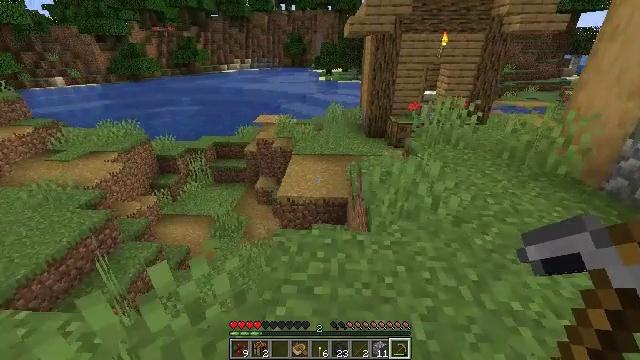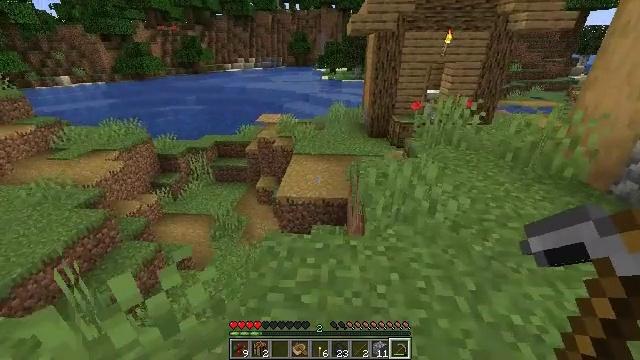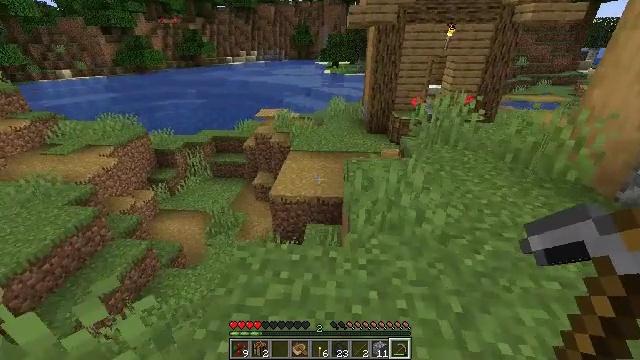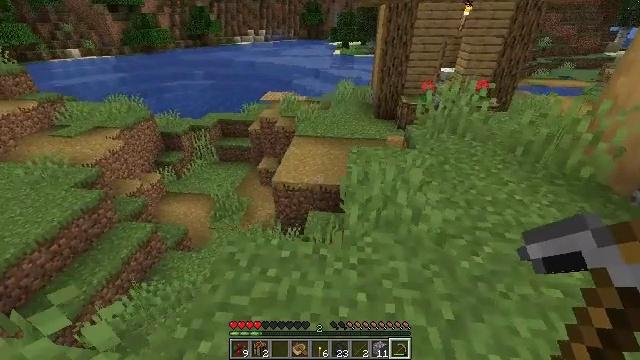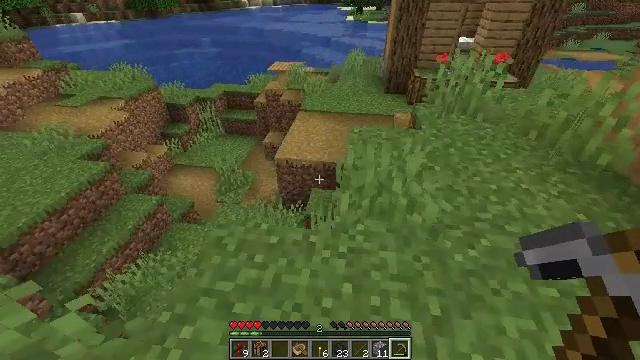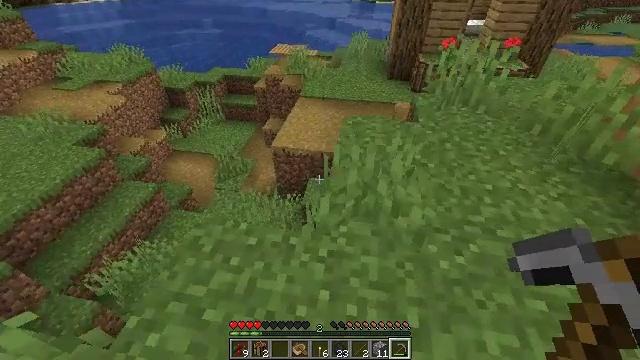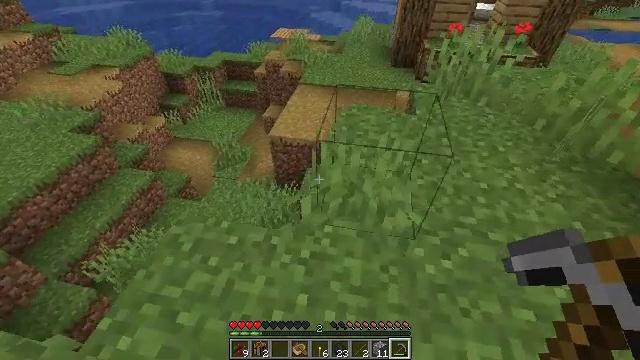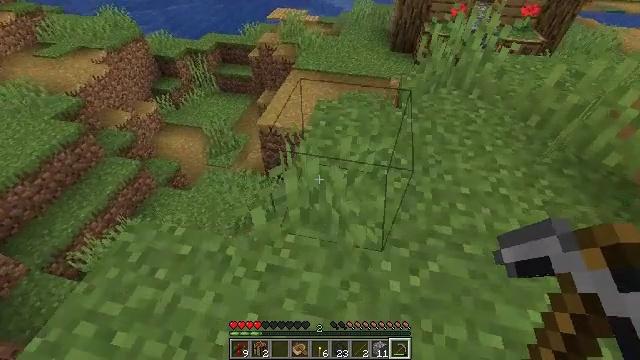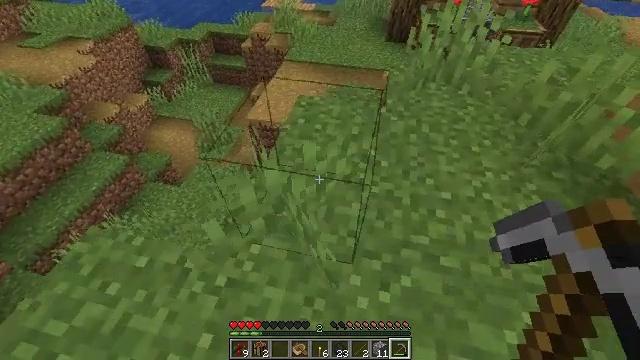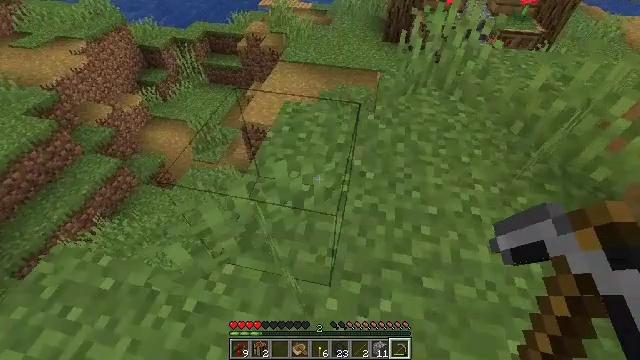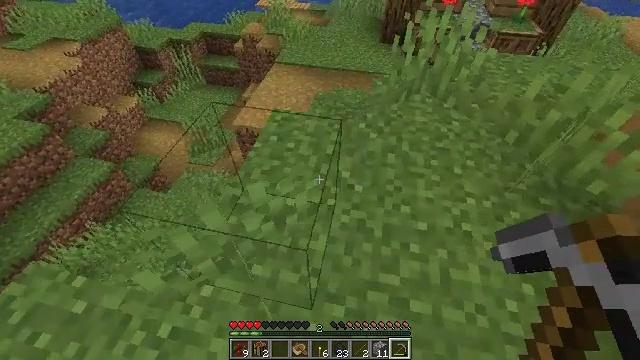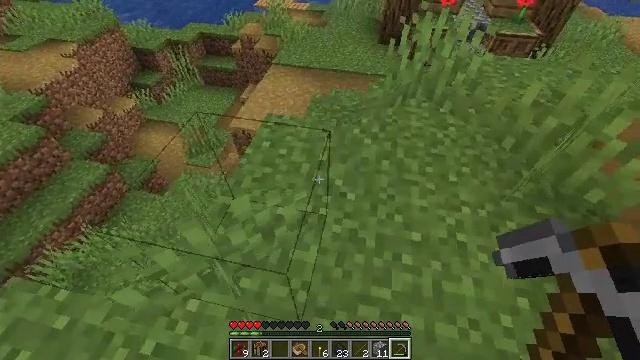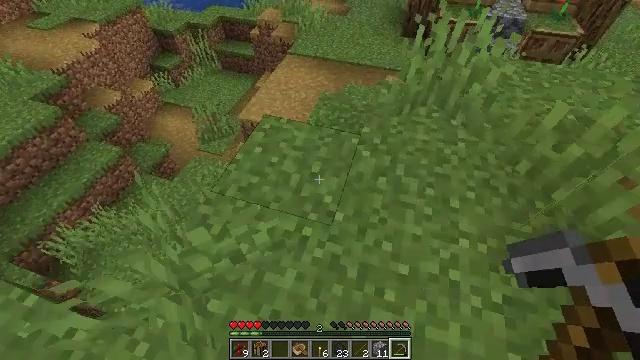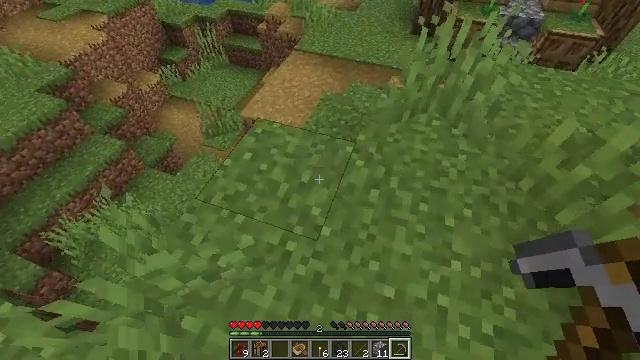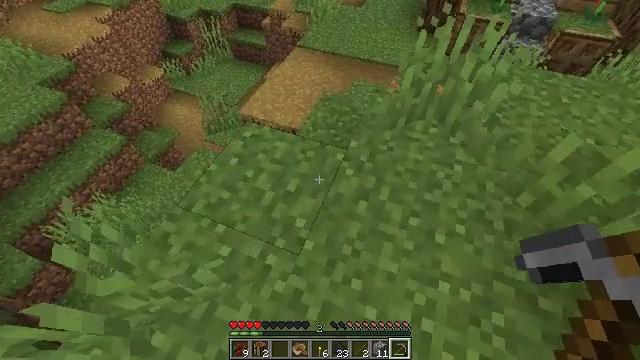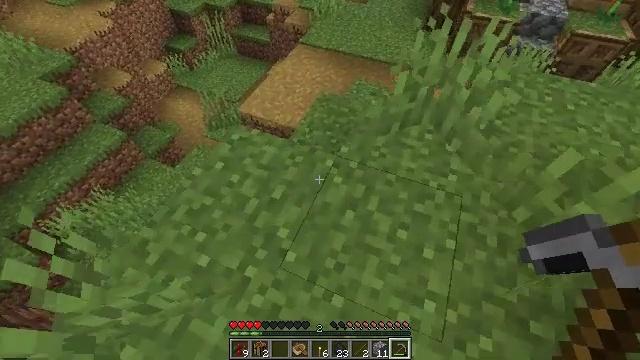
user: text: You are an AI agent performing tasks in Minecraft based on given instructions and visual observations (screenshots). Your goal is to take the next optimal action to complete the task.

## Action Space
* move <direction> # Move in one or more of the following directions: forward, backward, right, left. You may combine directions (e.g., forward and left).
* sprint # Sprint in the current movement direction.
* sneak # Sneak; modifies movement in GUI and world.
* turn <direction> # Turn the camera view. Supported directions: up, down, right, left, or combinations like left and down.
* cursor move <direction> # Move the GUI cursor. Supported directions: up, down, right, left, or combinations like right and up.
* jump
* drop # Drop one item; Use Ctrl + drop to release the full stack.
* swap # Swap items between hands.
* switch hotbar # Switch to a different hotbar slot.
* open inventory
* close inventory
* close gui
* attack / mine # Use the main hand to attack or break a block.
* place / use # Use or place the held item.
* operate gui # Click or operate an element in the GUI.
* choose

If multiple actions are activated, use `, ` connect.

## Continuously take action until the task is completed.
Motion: motion action
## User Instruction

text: Attack the white bed to collect it.
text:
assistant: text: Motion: move forward and move right
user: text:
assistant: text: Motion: move forward and move right, turn down
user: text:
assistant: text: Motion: move forward and move right, turn left and down
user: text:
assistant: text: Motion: move forward and move right, turn left and down
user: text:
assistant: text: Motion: move forward and move right, turn left and down
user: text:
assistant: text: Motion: move forward and move right, turn left and down
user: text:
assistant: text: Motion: move forward and move right, turn down
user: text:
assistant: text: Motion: move forward and move right, turn down
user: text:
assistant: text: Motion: move forward and move right
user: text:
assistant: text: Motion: move forward and move right
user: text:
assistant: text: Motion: move forward and move right
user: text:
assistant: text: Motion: move forward and move right, turn left and down
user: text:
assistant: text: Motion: move forward and move right, turn left and down
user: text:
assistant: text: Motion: move forward and move right, turn left and down
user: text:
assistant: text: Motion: move forward and move right, turn left
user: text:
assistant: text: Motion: move forward and move right, turn left
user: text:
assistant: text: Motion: move forward and move right
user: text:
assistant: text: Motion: move forward and move right, turn up
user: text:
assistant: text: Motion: move forward and move right, turn right and up
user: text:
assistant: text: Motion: move forward and move right, turn right and up
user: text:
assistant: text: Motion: move forward and move right, turn right and up
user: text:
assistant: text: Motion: move forward and move right, turn right and up
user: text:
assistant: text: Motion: move forward and move right
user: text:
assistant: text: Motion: move forward and move right
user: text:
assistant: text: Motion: move forward and move right
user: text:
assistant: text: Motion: move forward and move right
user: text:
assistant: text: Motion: move forward
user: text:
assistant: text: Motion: move forward
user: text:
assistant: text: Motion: move forward and move left
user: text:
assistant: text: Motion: move forward and move left